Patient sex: F
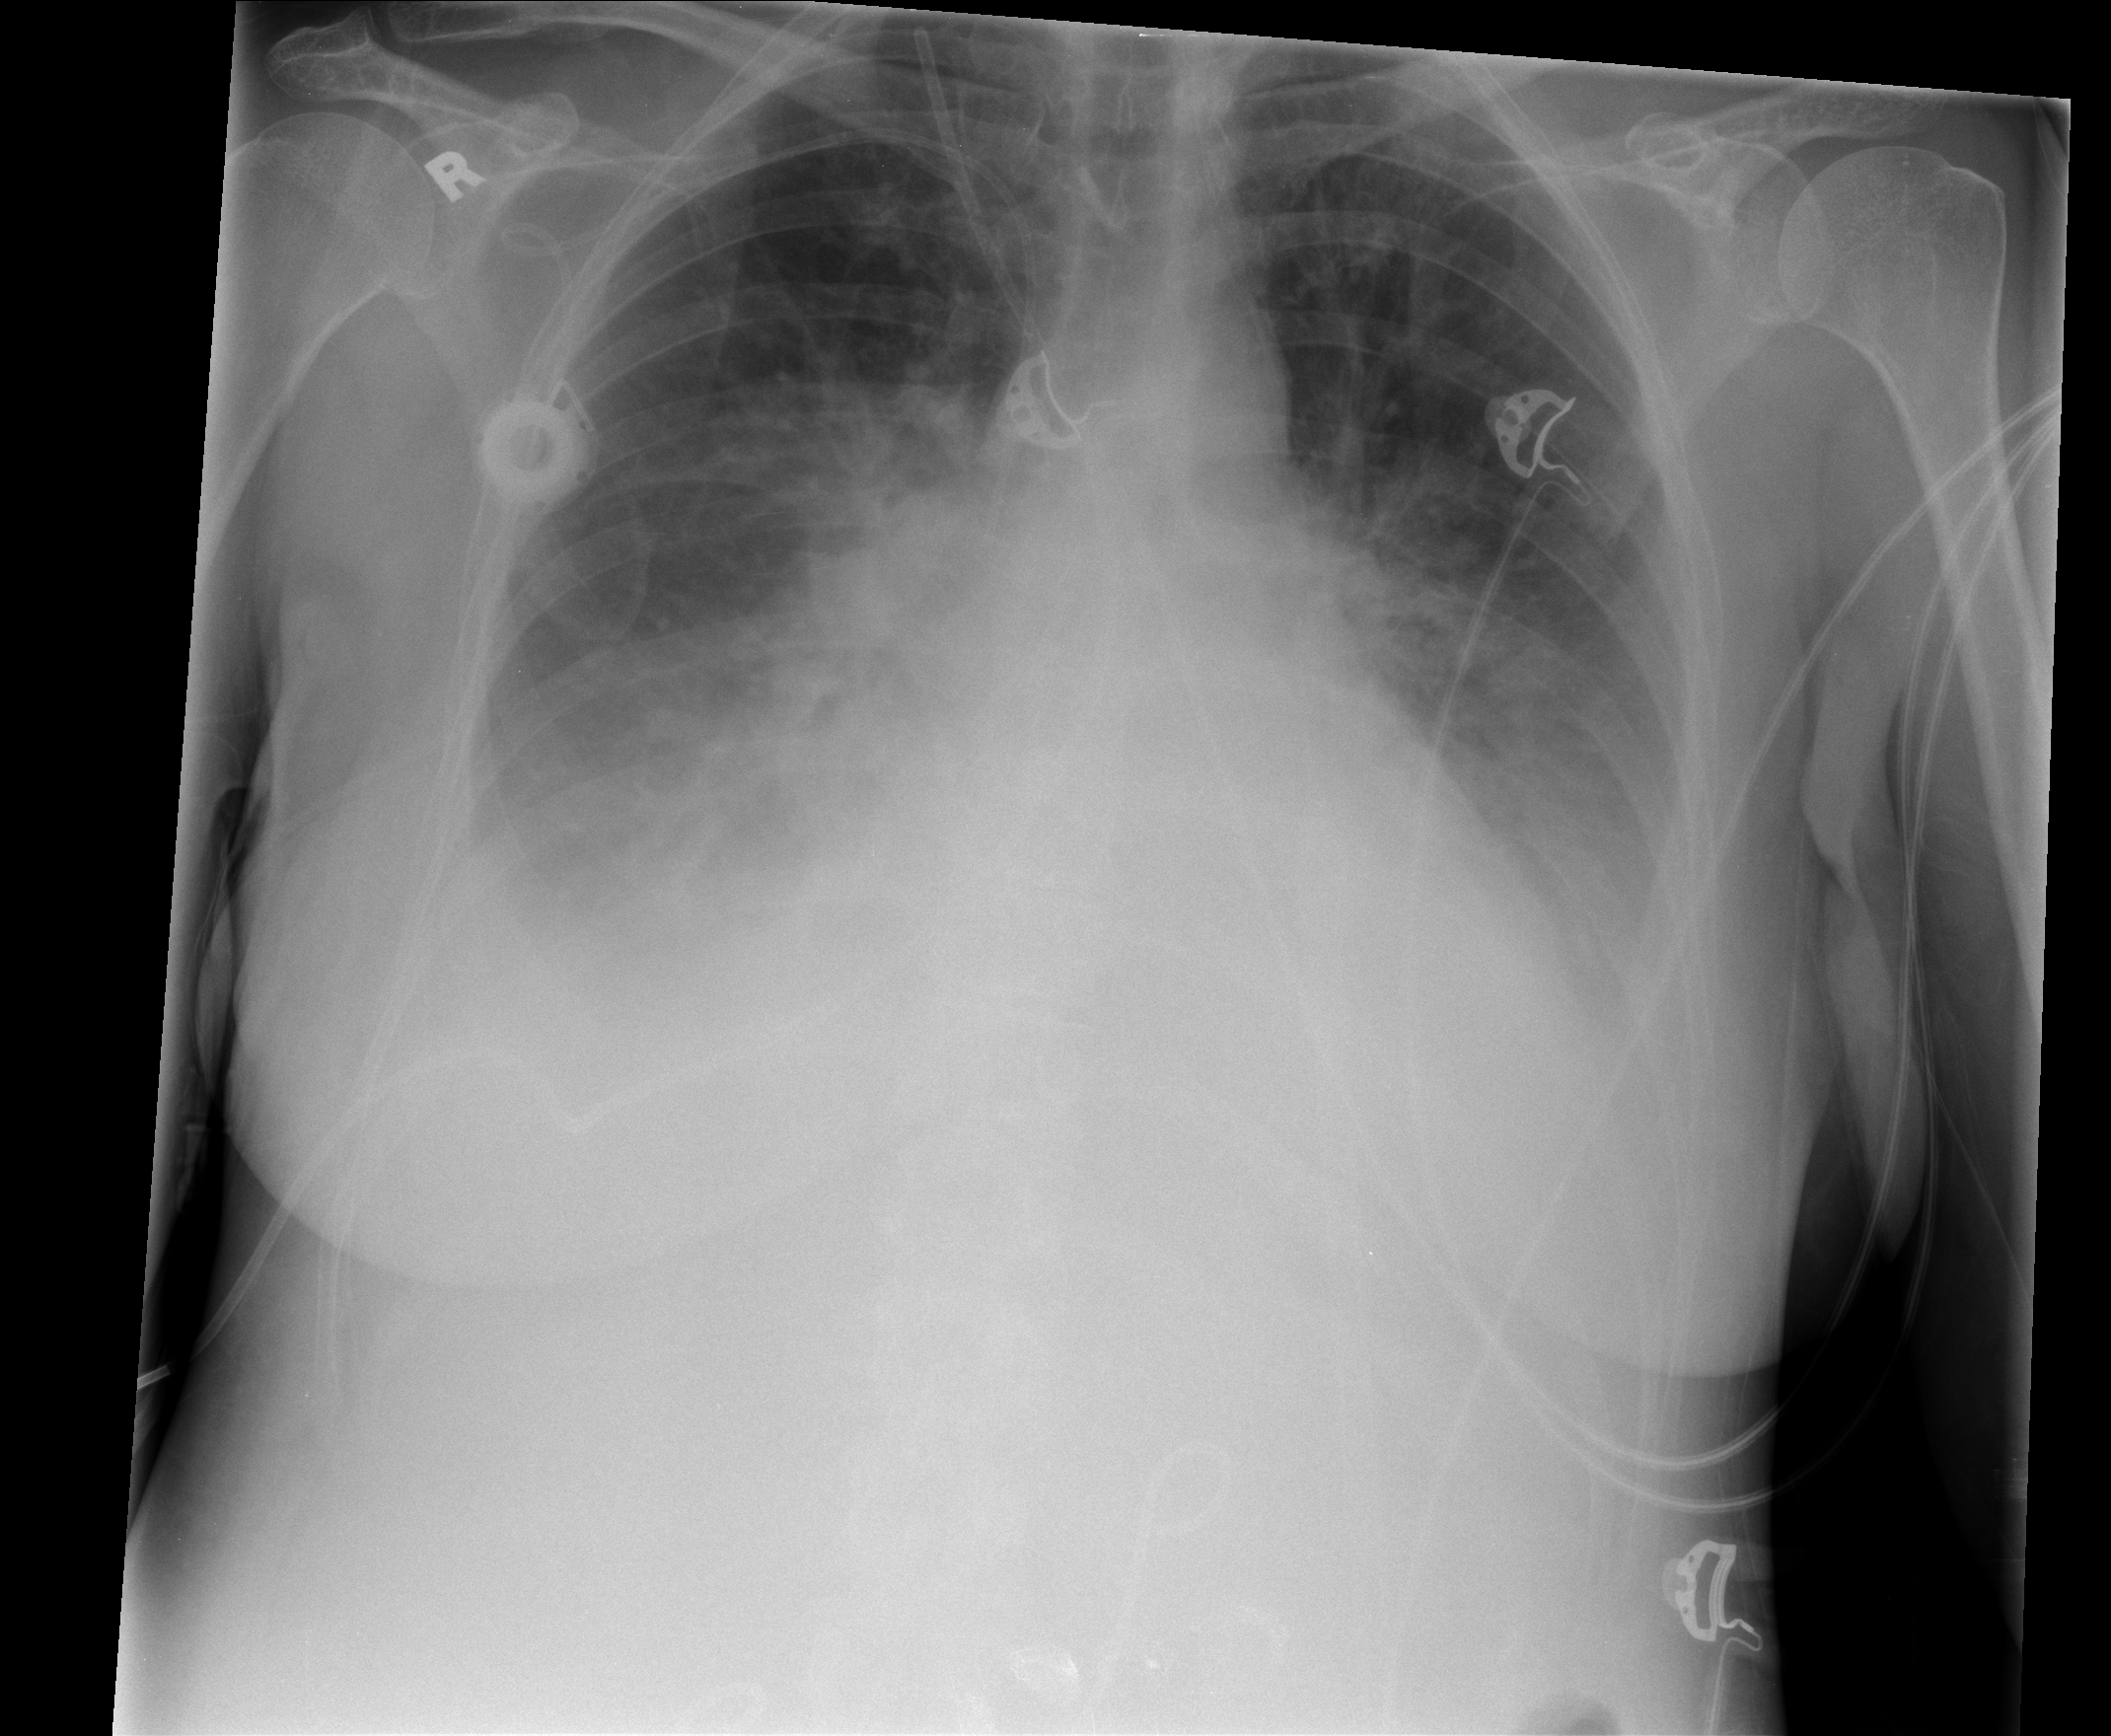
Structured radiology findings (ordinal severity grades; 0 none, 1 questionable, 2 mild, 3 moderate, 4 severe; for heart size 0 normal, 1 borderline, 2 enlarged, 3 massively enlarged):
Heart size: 0
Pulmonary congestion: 2
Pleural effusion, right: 3
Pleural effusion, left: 2
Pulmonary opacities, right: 0
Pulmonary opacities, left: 0
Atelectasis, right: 2
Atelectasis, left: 2